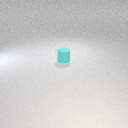
small cyan rubber cylinder